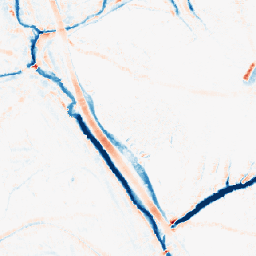
Category: morphological
Decomposition family: morphological_ellipse
Decomposition parameters: operation: average
width: 10
height: 10
Upsampling method: area
Upsampling parameters: scale: 4
Upsampling scale: 4